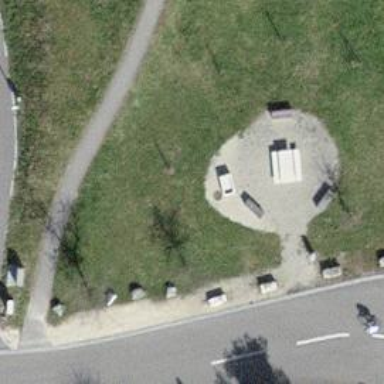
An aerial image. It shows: Bench for seating.